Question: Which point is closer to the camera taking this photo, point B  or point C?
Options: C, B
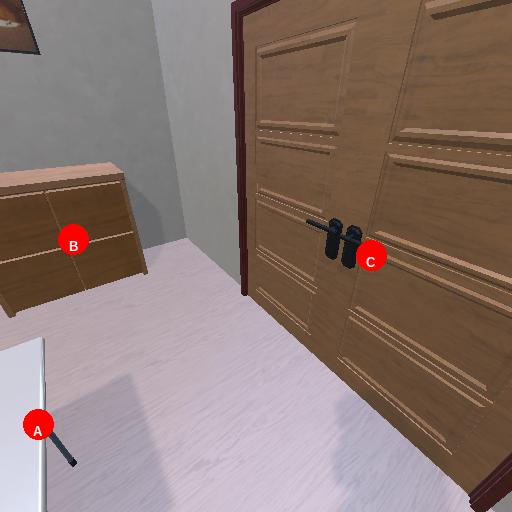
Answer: C